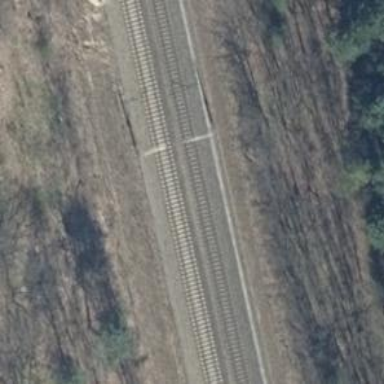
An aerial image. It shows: Railway milestone.